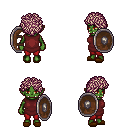
a pixel art fantasy rpg character, female body template, orc, green skin, maroon tunic, red pants, white blonde curly afro hairstyle, brown slippers, shield, four views (front, back, left, right), 2x2 character sprite sheet, small pixel art, hard edges, no anti-aliasing